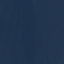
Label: SeaLake